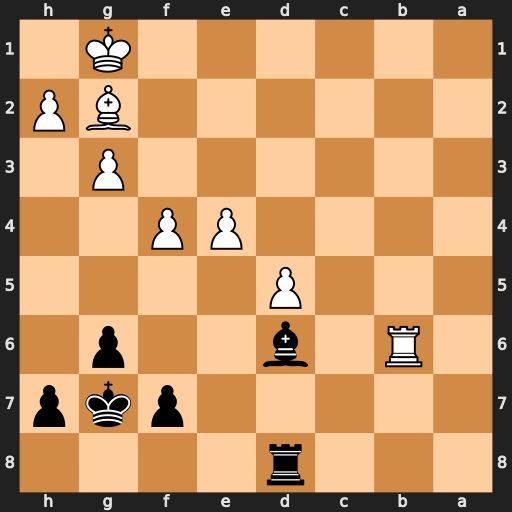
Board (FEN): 3r4/5pkp/1R1b2p1/3P4/4PP2/6P1/6BP/6K1
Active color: b
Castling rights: -
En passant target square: -
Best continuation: Bc5+ Kh1 Bxb6